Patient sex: M
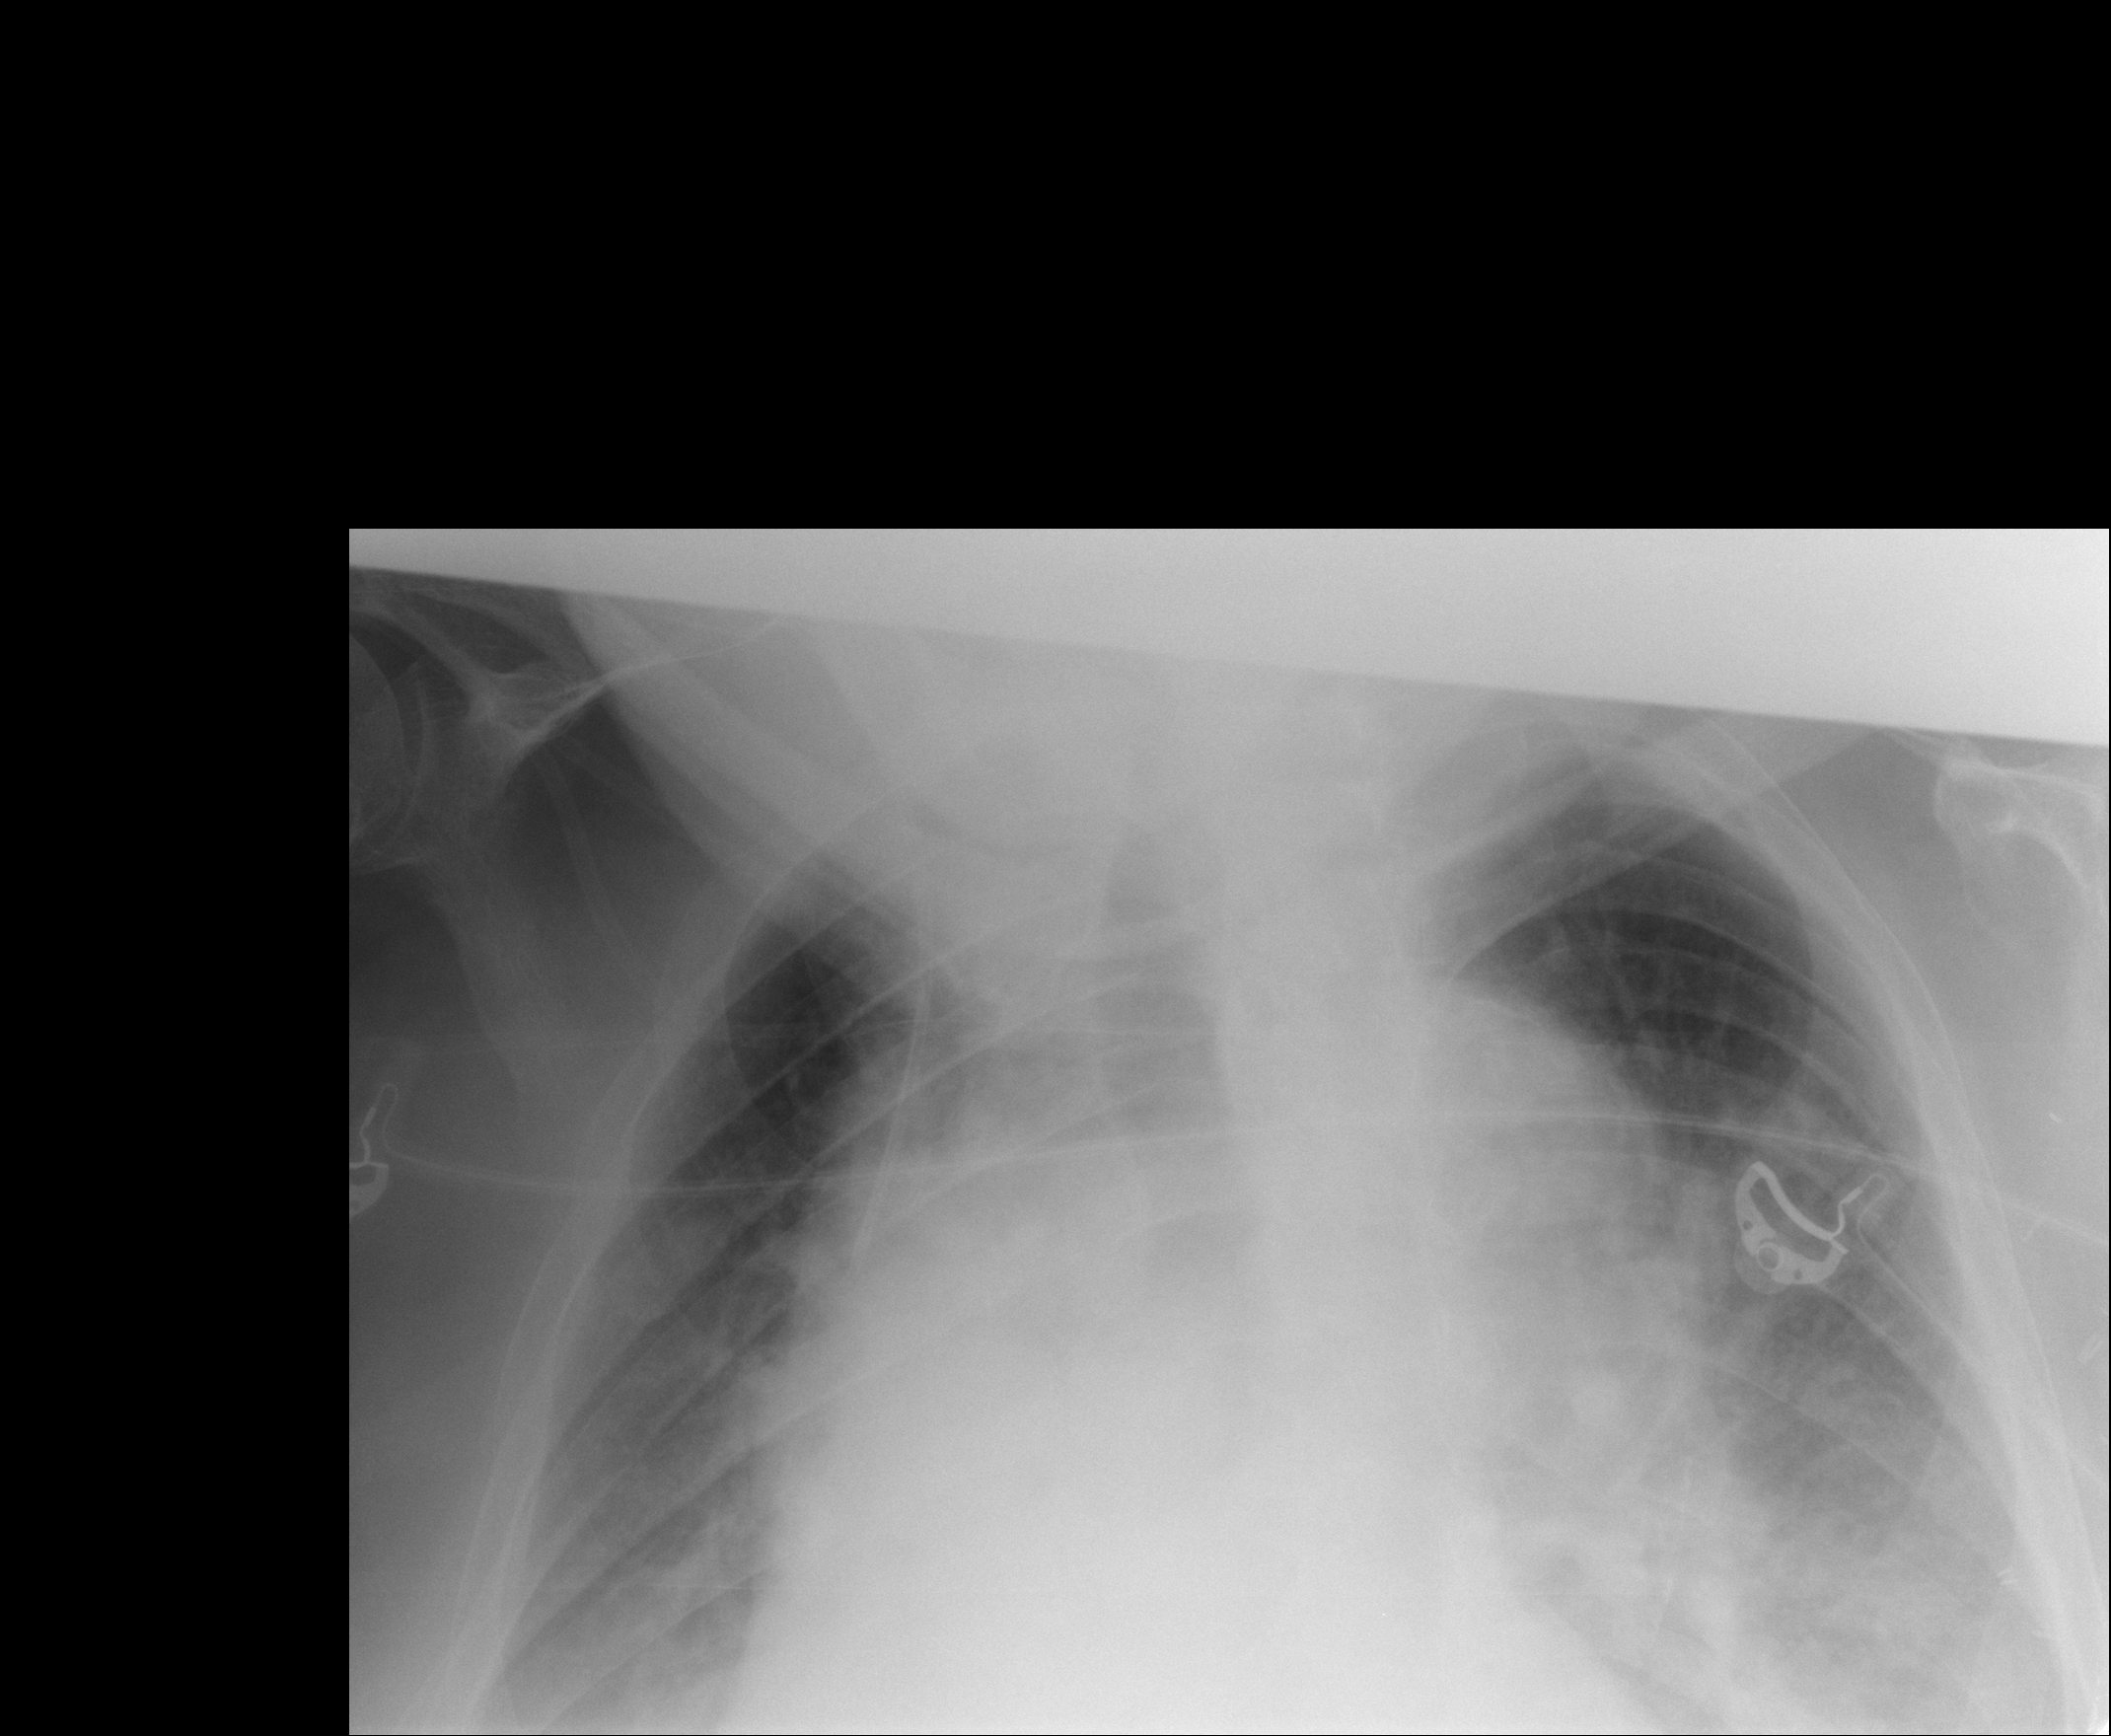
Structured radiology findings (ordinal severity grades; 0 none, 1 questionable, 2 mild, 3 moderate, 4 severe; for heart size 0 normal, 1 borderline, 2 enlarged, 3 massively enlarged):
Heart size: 2
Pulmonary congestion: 3
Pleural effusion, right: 2
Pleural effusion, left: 2
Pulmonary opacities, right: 2
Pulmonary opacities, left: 2
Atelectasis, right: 2
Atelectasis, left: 3